Question: '''
.sidemenu {
float: left;
margin-top: 150px;
height: 250px;
width: 150px;
border: 1px solid #f9f2f2;
border-radius: 10px;
}
.menu{
height: 45px;
width: 150px;
text-align:left;
margin-left:2px;
background: -o-linear-gradient(bottom, #e5e3e3 5%, #ffffff 100%);
background: -webkit-gradient(linear, left top, left bottom, color-stop(0.05, #e5e3e3), color-stop(1, #ffffff));
background: -moz-linear-gradient(center top, #e5e3e3 5%, #ffffff 100%);
filter: progid: DXImageTransform.Microsoft.gradient(startColorstr="#e5e3e3", endColorstr="#ffffff");
background: -o-linear-gradient(top, #e5e3e3, ffffff);
background-color: #e5e3e3;
border: 1px solid #f9f2f2;
border-width: 0px 0px 0px 0px;
border-radius: 0px 0px 10px 10px;
text-align: left;
padding: 0px 7px;
}
'''
'''
<div class="side">
<div class="sidemenu">
<div class="1 menu">
<a href="admin_dashboard.php" class="astext">Profile</a>
</div> <!--End of menu1 -->
<div class="2 menu">
<a href="clients.php" class="astext">Clients</a>
</div> <!--End of menu 2-->
<div class="3 menu">
<a href="employees.php" class="astext">Employees</a>
</div> <!--End of menu 3-->
<div class="menu 4">
<a href="admin_file_view.php" class="astext">Documents</a>
</div> <!--End of menu 4-->
</div> <!--End of side menu -->
</div> <!--End of side div -->
'''
I want to display the the text in vertical center of the div tag.I tried for margin-top:10px;but I cant center the text.I attached the image.The menu displayed in top left.But I want to display it in center left where I marked it in green color.

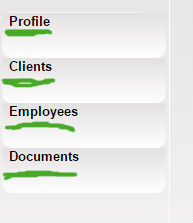
Answer: Add a 'line-height' equal to the height of the div.
'''
.sidemenu {
float: left;
margin-top: 150px;
height: 250px;
width: 150px;
border: 1px solid #f9f2f2;
border-radius: 10px;
}
.menu{
height: 45px;
width: 150px;
text-align:left;
margin-left:2px;
line-height: 45px; /* <---------- Added This */
background: -o-linear-gradient(bottom, #e5e3e3 5%, #ffffff 100%);
background: -webkit-gradient(linear, left top, left bottom, color-stop(0.05, #e5e3e3), color-stop(1, #ffffff));
background: -moz-linear-gradient(center top, #e5e3e3 5%, #ffffff 100%);
filter: progid: DXImageTransform.Microsoft.gradient(startColorstr="#e5e3e3", endColorstr="#ffffff");
background: -o-linear-gradient(top, #e5e3e3, ffffff);
background-color: #e5e3e3;
border: 1px solid #f9f2f2;
border-width: 0px 0px 0px 0px;
border-radius: 0px 0px 10px 10px;
text-align: left;
padding: 0px 7px;
}
'''
'''
<div class="side">
<div class="sidemenu">
<div class="1 menu">
<a href="admin_dashboard.php" class="astext">Profile</a>
</div> <!--End of menu1 -->
<div class="2 menu">
<a href="clients.php" class="astext">Clients</a>
</div> <!--End of menu 2-->
<div class="3 menu">
<a href="employees.php" class="astext">Employees</a>
</div> <!--End of menu 3-->
<div class="menu 4">
<a href="admin_file_view.php" class="astext">Documents</a>
</div> <!--End of menu 4-->
</div> <!--End of side menu -->
</div> <!--End of side div -->
'''